Interaction volume radius: 5 \u00c5
Interaction volume height: 20 \u00c5
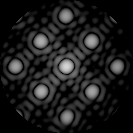
Disorder parameter: 0.05682